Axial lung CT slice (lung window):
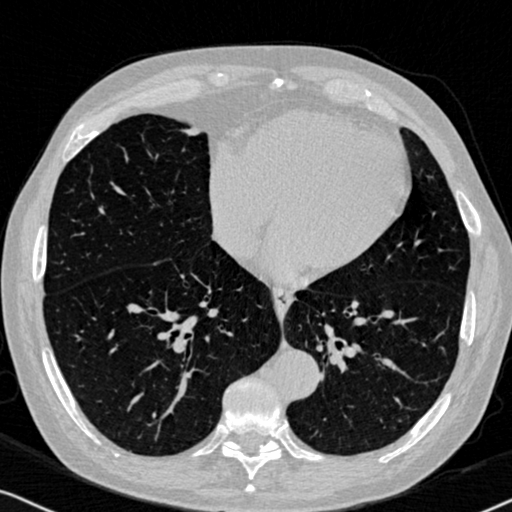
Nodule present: no